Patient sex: F
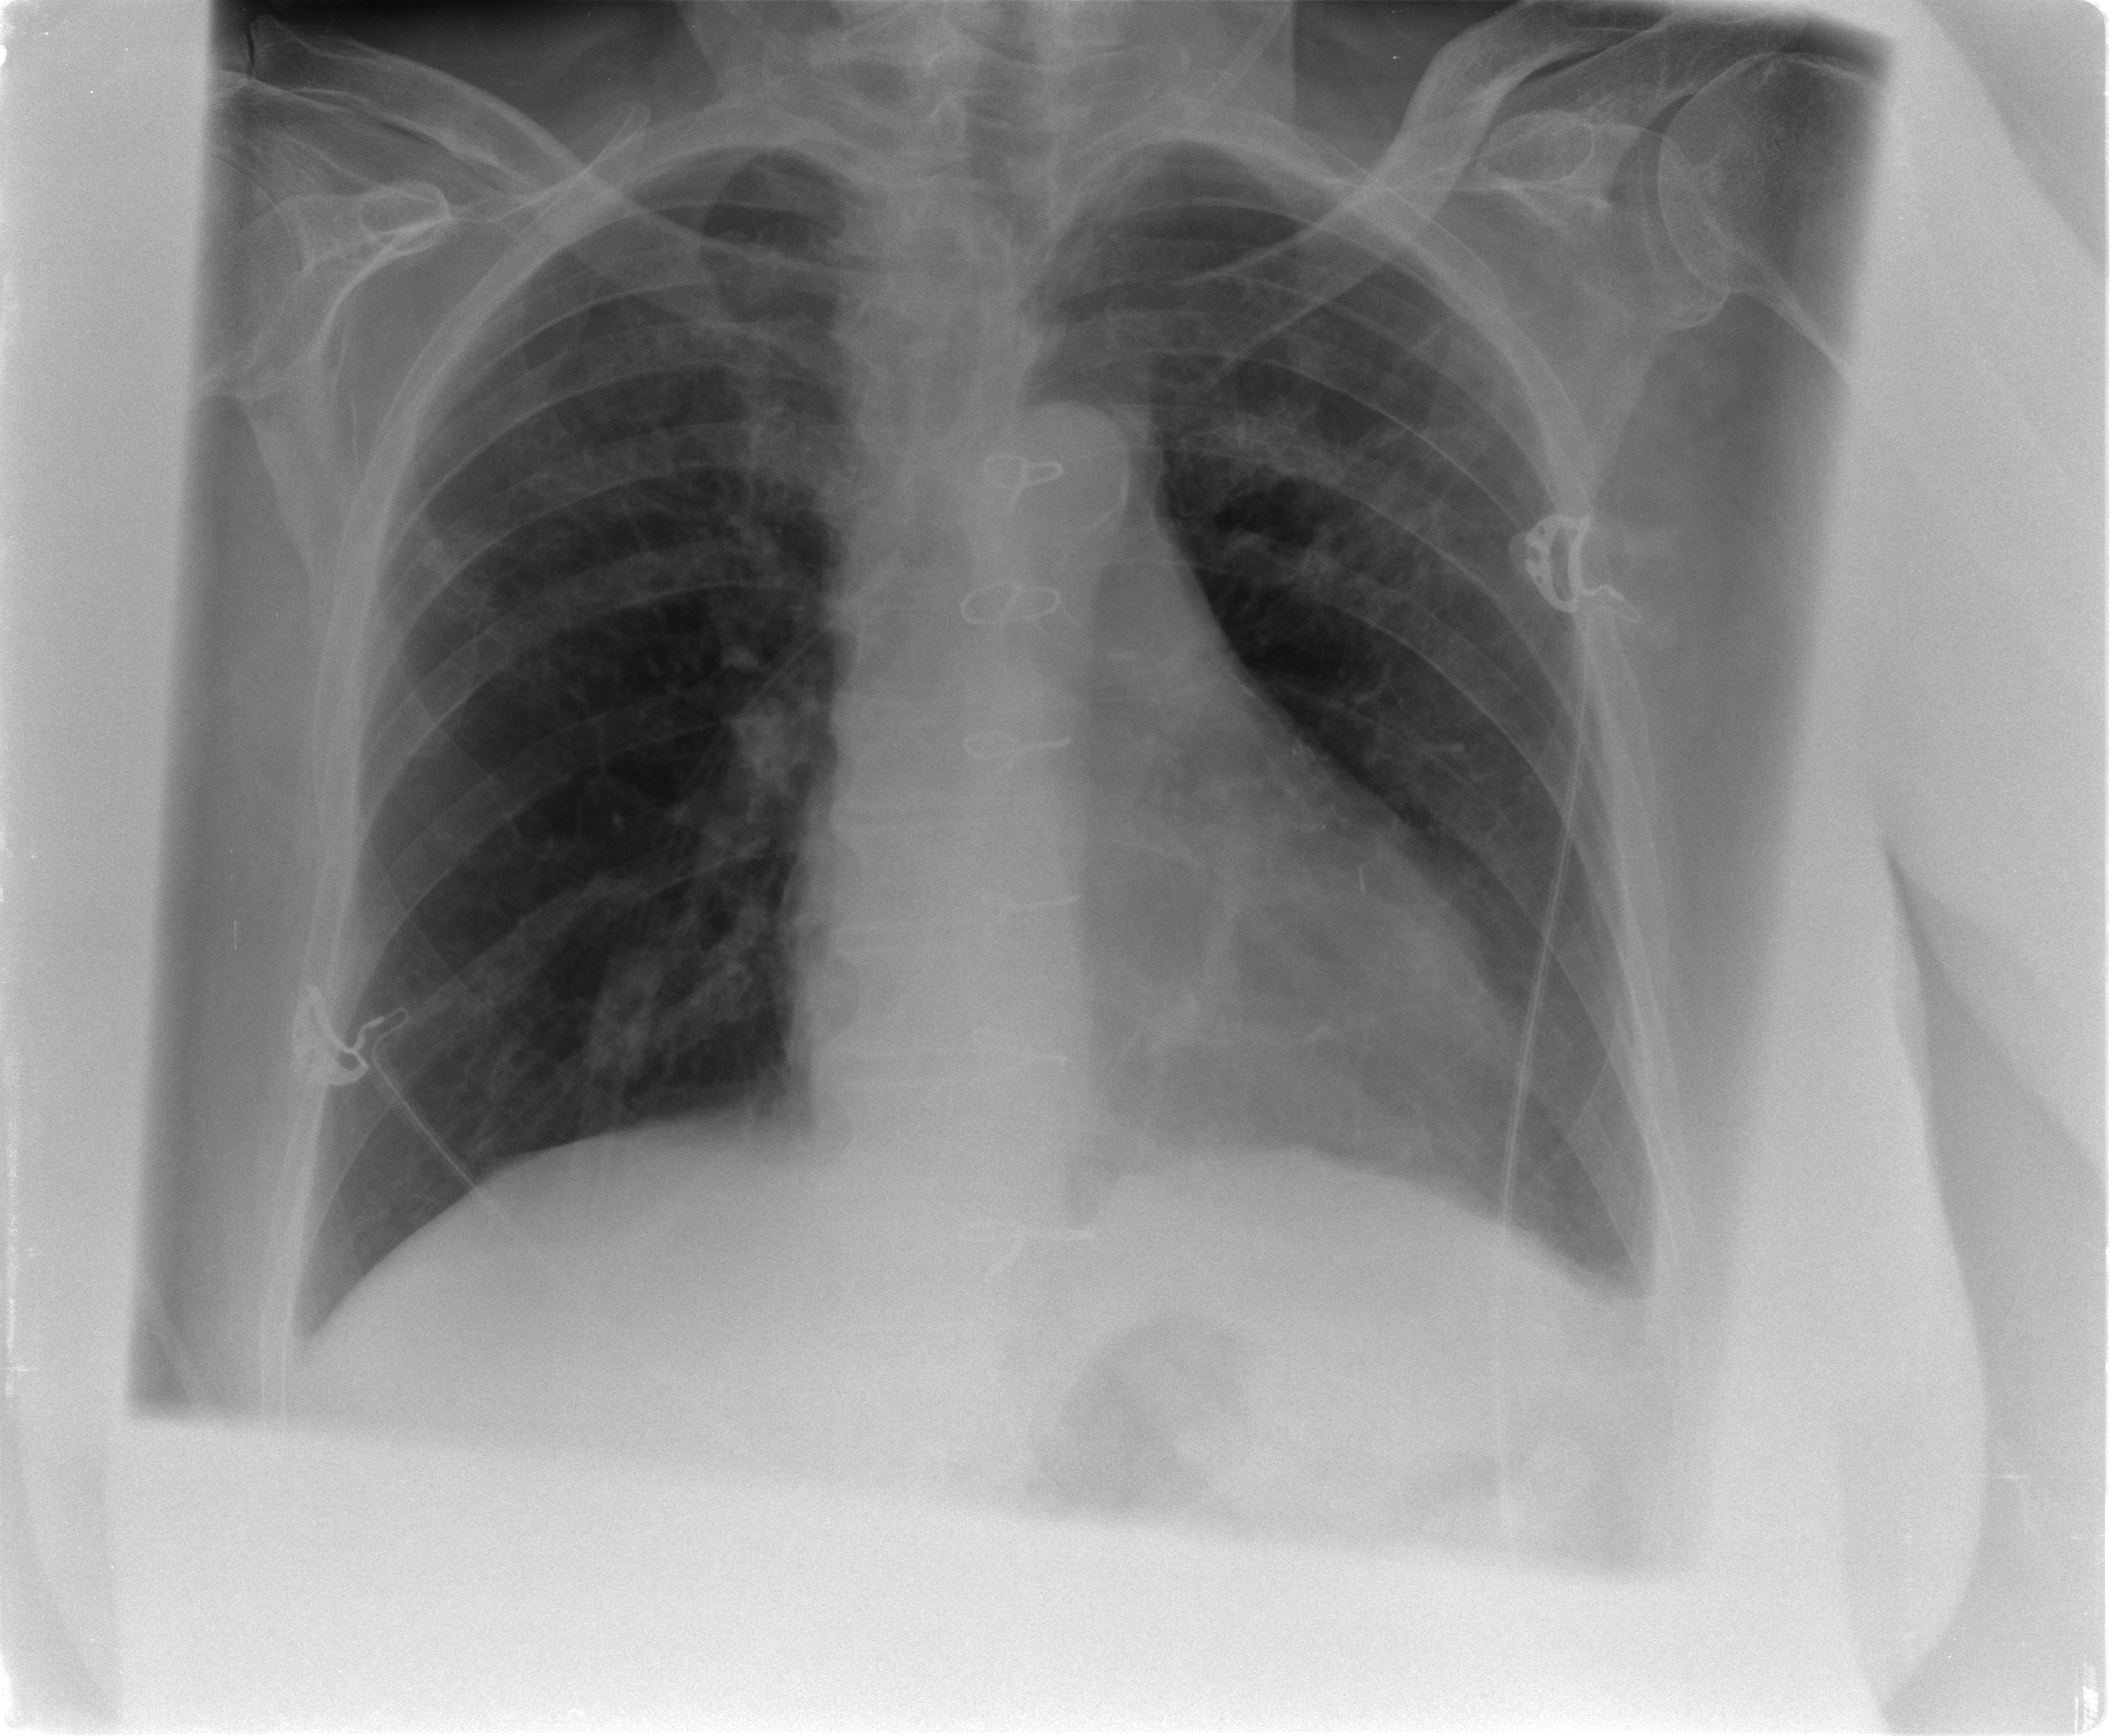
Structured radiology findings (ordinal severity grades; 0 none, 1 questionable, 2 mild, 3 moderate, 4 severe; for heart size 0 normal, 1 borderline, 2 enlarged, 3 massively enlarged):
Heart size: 1
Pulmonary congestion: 1
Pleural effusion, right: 0
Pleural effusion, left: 1
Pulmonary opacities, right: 0
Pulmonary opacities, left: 0
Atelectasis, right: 1
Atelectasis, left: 1